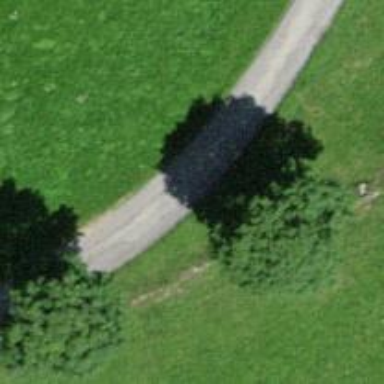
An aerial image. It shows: Track road with grade3 tracktype.